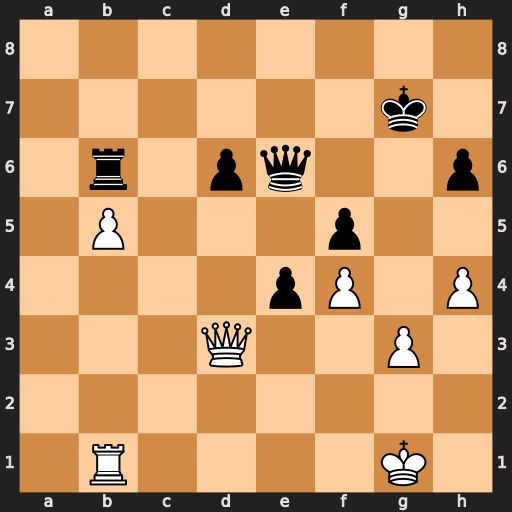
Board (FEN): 8/6k1/1r1pq2p/1P3p2/4pP1P/3Q2P1/8/1R4K1
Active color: w
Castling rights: -
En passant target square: -
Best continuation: Qd4+ Kf7 Qxb6